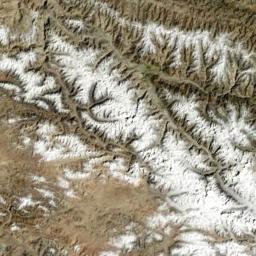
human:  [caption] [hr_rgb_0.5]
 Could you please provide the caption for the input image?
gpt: The snowberg is partly covered with snow and ice and the snowberg consist of lots of ridges and valleys .

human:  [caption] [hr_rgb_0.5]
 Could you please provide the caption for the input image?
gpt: The white snow on the snow-capped mountains is veined .

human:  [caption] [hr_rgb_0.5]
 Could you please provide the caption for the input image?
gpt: The snow berg is consist of bare land and white snow .

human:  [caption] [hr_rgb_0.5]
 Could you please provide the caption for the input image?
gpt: There is a lot of snow on the snowberg .

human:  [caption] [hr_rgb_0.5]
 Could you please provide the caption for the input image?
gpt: There are much snow on the ridges of the snowbergs .